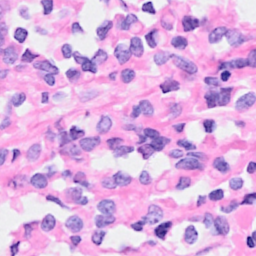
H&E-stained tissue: Breast